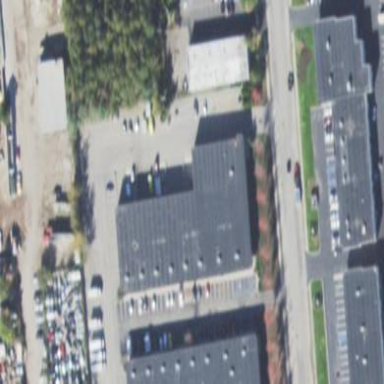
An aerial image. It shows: Commercial building.